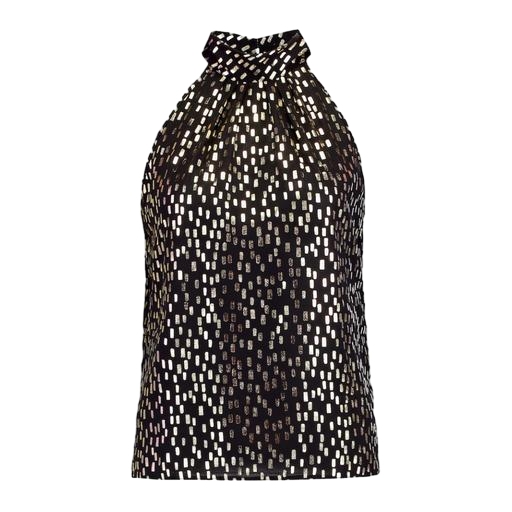
gold high-neck top, black petite printed mock-neck top only macy, black printed charmuese sleeveless tie-front blouse, white background